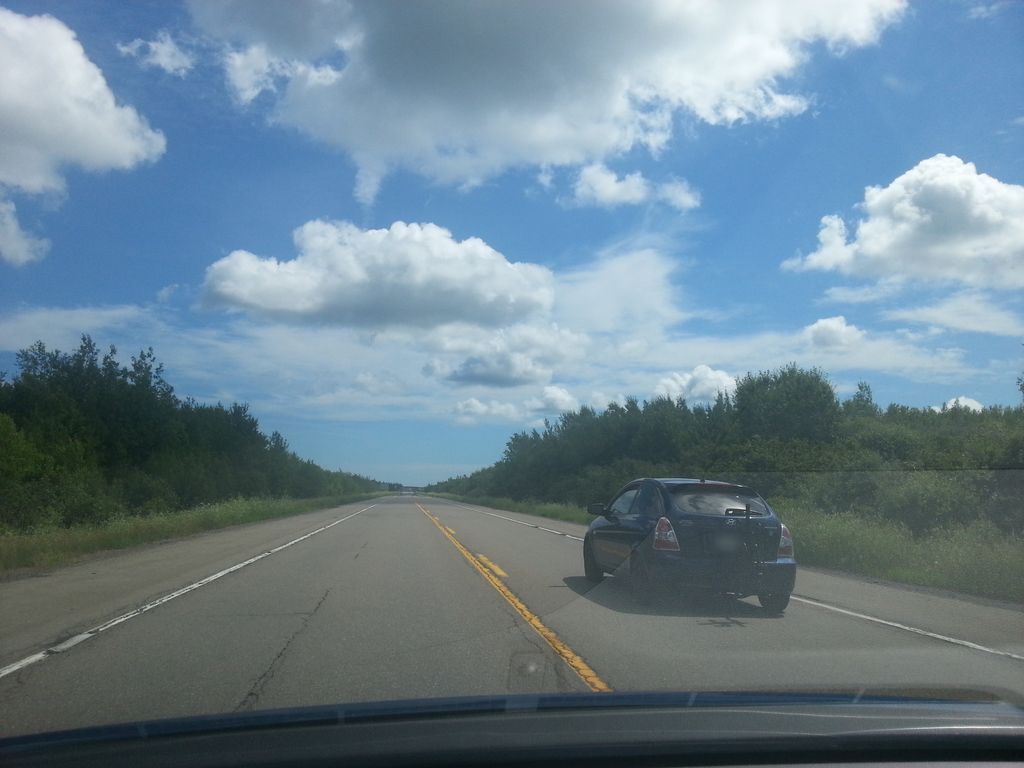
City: charlottetown